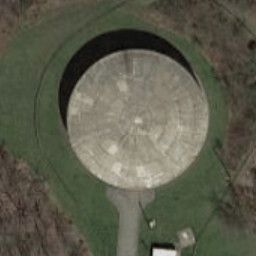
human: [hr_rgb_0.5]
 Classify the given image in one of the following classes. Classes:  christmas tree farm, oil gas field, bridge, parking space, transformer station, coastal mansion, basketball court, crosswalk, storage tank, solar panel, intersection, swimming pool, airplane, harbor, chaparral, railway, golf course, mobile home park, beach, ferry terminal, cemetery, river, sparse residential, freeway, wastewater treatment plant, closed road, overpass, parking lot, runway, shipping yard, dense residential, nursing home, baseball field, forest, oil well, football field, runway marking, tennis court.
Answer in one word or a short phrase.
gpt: storage tank